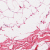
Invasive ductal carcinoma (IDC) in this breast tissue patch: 0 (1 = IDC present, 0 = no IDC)